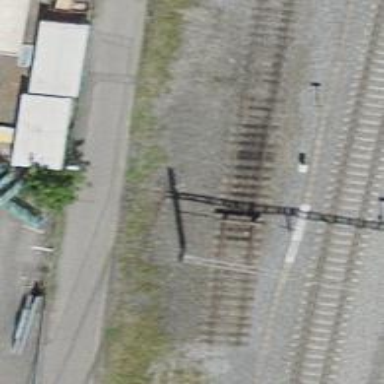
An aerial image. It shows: Railway buffer stop.